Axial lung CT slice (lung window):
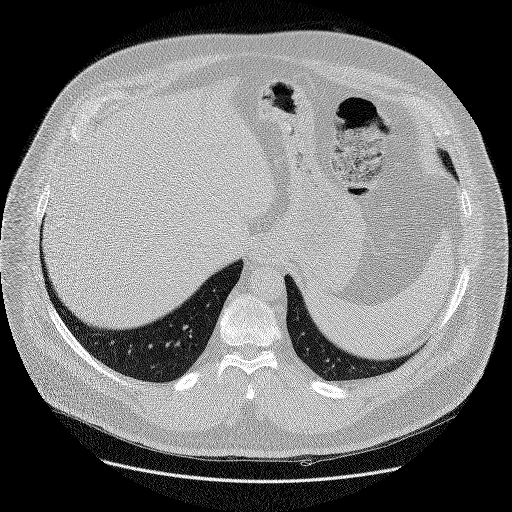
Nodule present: no